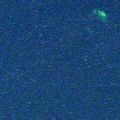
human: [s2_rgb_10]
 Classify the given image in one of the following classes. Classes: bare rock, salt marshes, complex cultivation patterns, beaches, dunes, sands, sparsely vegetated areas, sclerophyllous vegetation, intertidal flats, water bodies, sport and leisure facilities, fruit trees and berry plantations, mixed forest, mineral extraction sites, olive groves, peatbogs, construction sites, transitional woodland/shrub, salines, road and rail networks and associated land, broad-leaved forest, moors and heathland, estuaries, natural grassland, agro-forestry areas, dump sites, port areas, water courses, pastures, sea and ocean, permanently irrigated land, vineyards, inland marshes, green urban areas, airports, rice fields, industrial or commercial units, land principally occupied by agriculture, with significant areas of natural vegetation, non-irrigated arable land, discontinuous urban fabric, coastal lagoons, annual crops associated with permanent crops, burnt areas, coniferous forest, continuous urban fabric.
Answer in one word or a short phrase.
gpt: sea and ocean